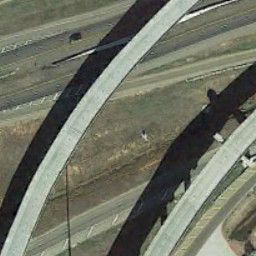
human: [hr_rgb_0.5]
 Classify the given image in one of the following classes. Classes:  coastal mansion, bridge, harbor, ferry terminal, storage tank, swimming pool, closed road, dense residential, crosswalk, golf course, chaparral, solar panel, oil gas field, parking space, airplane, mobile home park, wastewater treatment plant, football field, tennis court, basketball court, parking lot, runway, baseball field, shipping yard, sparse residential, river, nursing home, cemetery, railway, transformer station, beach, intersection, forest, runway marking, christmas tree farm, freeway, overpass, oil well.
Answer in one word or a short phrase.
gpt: overpass